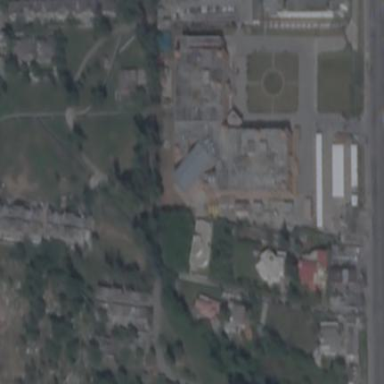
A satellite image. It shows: Hospital building.